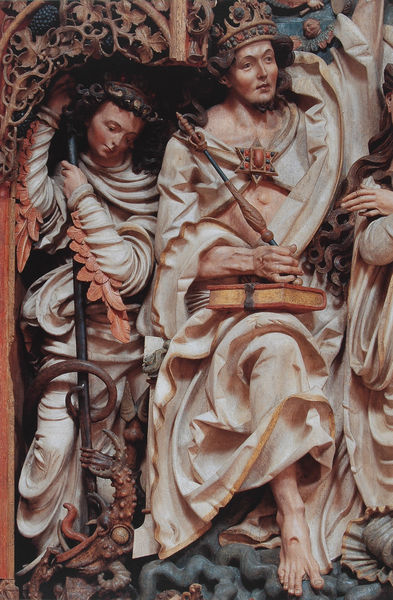
Titel: Hochaltar, Mittelschrein (Detail)
Künstler: Meister H. L.
Standort: Niederrotweil
Institution: St. Michael
Schlagwörter: baum, fuß, hand, haut, mann, umhang, wolken, menschen, ocker, sitzen, äste, ausschnitt, bunt, haar, holz, mund, männer, türkis, weiss, blick, beige, ornament, gesichter, arm, augen, bibel, falten, gesicht, inkarnat, johannes, mensch, rahmen, hände, zweige, gewand, mantel, gewänder, saum, brosche, gotik, krone, lippen, locken, rosa, rouge, engel, skulptur, schweif, relief, farbig, wangen, kauern, man, stab, füsse, figuren, hafen, könig, lanze, detail, muskeln, faltenwurf, plastik, zehen, foto, fotografie, photographie, buch, stern, barfuß, inkarant, plastisch, zeh, schlange, kranz, altar, hochaltar, schnitzerei, fragment, zugeschlagen, gotisch, christus, muskel, teufel, schlangen, heiliger, stoß, muschel, gefasst, drachen, drache, schließe, geschnitzt, schnitzwerk, mäner, zepter, szepter, georg, michael, maßwerk, hochrelief, gesprenge, schnitzaltar, jude, lieblich, engek, mantelschließe, veit, buschschließe, zustechen